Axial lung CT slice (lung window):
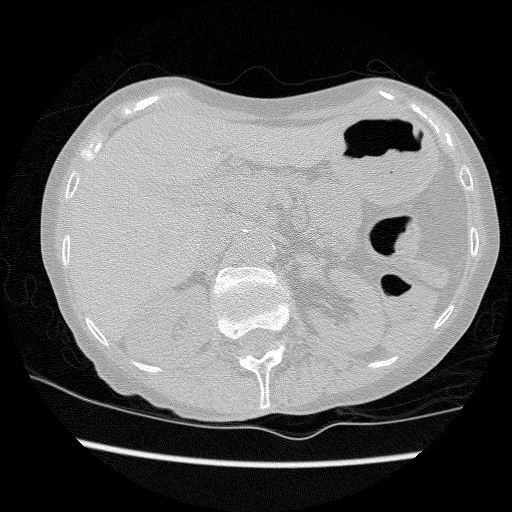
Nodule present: no